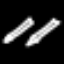
Label: pencil